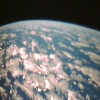
Label: cloud